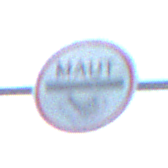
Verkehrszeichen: MautflichtigeStrecke
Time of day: SunriseSunset
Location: Outdoor (Suburban)
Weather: PartlyCloudy
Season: Winter
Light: Natural